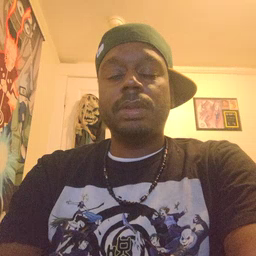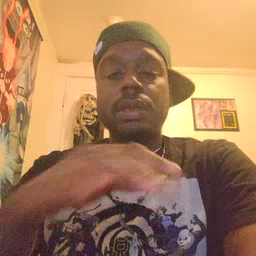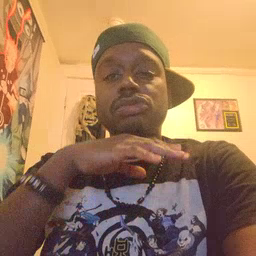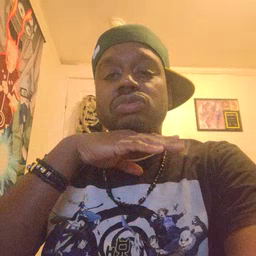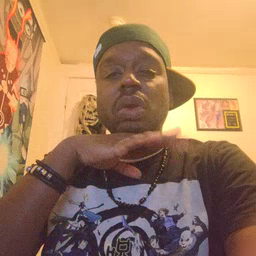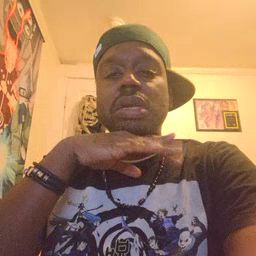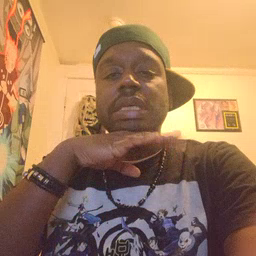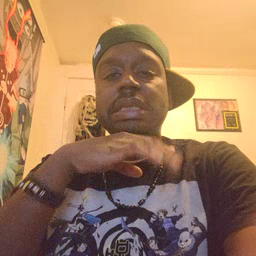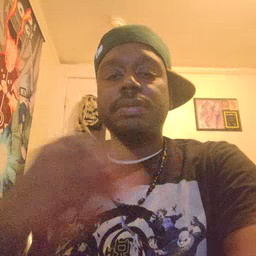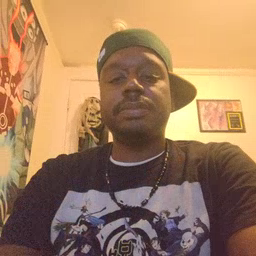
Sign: dirty